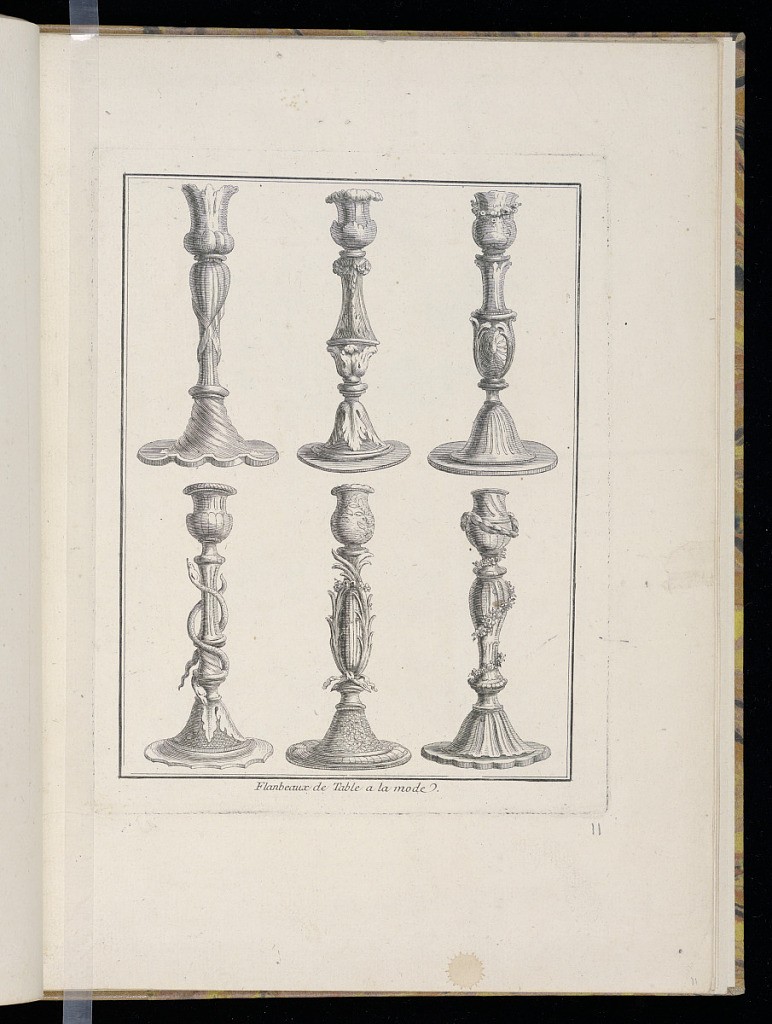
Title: Flanbeaux de Table a la mode
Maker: Clément Pierre Marillier, French, 1740 – 1808
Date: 1763
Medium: Etching and engraving on paper
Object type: Print
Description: Designs for six candlesticks featuring scrolling leaves (rinceaux), palm leaves, acanthus leaves, festoons (swags) of flowers, c-scrolls, fluting, gadrooning, snakes, and shell motifs. The plate is titled.